Question: I have a method that I use to retrieve data from a plist that looks like this:

The method itself is this:
'''
//'path' is of the form "beach.color.green" (for example)
-(NSString *)elementWithPath: (NSString *)path {
//'self.target' is the path to the plist
NSDictionary *currentData = [NSDictionary dictionaryWithContentsOfFile:self.target];
//This is the number of nested layers that the desired data lies in.
NSUInteger numberOfLayers = [[path componentsSeparatedByString:@"."] count];
for(NSUInteger i = 0; i < numberOfLayers; i++) {
NSString *pathComponentInCurrentLayer = [path componentsSeparatedByString:@"."][i];
//If the data we're currently searching through is a dictionary...
if([[currentData objectForKey:pathComponentInCurrentLayer] isKindOfClass:[NSDictionary class]])
//Narrow our search by making that dictionary the dictionary to search through
currentData = [currentData objectForKey:pathComponentInCurrentLayer];
//It's not a dictionary, so it has to be the desired data...
else
//So we return it
return [currentData objectForKey:pathComponentInCurrentLayer];
}
return nil;
}
'''
I know the method works fine because I stepped through it with breakpoints and verified that it returned the proper output. The thing is, every time I run my project (in which this method is called many, many times), I get the following error:
> PSIslandTerrainGenerator(29202,0x1eb3a28) malloc: *** mmap(size=<PHONE>) failed (error code=12) set a breakpoint in malloc_error_break to debug
PSIslandTerrainGenerator(29202,0x1eb3a28) malloc: *** mmap(size=<PHONE>) failed (error code=12) set a breakpoint in malloc_error_break to debug
PSIslandTerrainGenerator(29202,0x1eb3a28) malloc: *** mmap(size=<PHONE>) failed (error code=12) set a breakpoint in malloc_error_break to debug
PSIslandTerrainGenerator(29202,0x1eb3a28) malloc: *** mmap(size=<PHONE>) failed (error code=12) set a breakpoint in malloc_error_break to debug
PSIslandTerrainGenerator(29202,0x1eb3a28) malloc: *** mmap(size=<PHONE>) failed (error code=12) set a breakpoint in malloc_error_break to debug
2013-08-26 19:01:15.644 PSIslandTerrainGenerator[29202:a0b] beach.upper_elevation_threshold
PSIslandTerrainGenerator(29202,0x1eb3a28) malloc: *** mmap(size=<PHONE>) failed (error code=12) set a breakpoint in malloc_error_break to debug
2013-08-26 19:01:15.647 PSIslandTerrainGenerator[29202:a0b] low_grass.upper_elevation_threshold
PSIslandTerrainGenerator(29202,0x1eb3a28) malloc: *** mmap(size=<PHONE>) failed (error code=12) set a breakpoint in malloc_error_break to debug
I went into Instruments and analyzed the app, and it showed that whenever it crashes the app is using upwards of 3 gigabytes of memory. So I'm guessing that something in this method fails to be released every time it is run, but can't pinpoint exactly what.
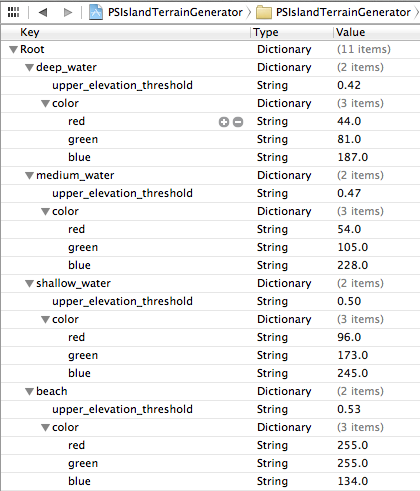
Answer: You are creating a lot of autoreleased objects without draining the autorelease pool. Try using
'''
@autoreleasepool {
// Code that creates autoreleased objects.
}
'''
somewhere around the call of 'elementWithPath:'. See also <URL>.